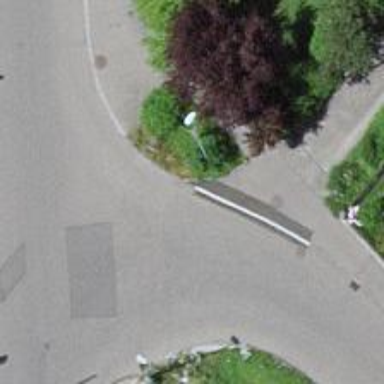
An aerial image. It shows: Guidepost supported by street lamp.